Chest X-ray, AP view. Patient: 24 years old, sex M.
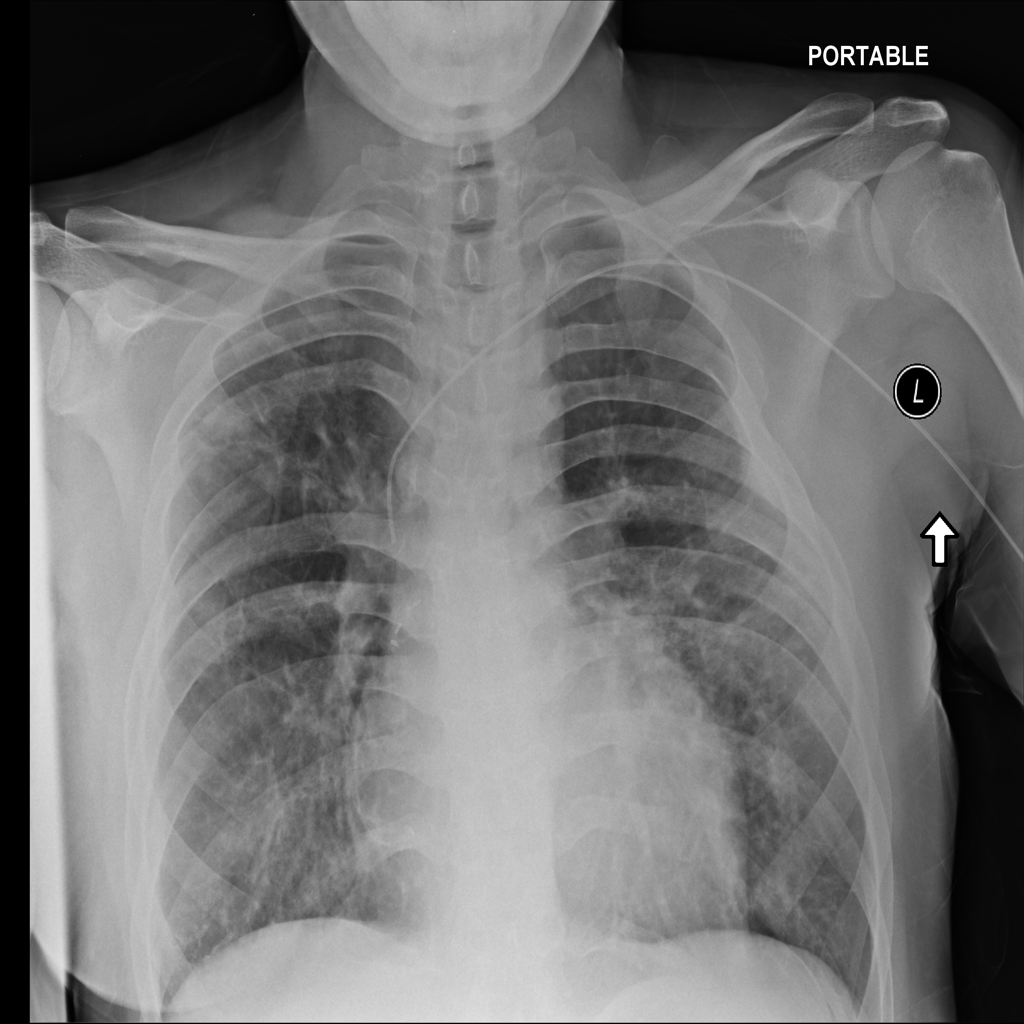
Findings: No Finding